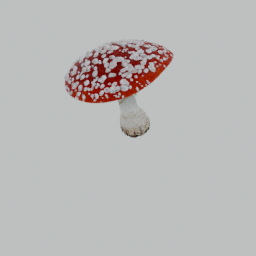
Label: nature